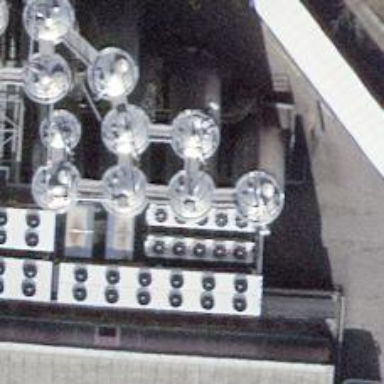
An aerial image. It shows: Storage tank that is man-made.